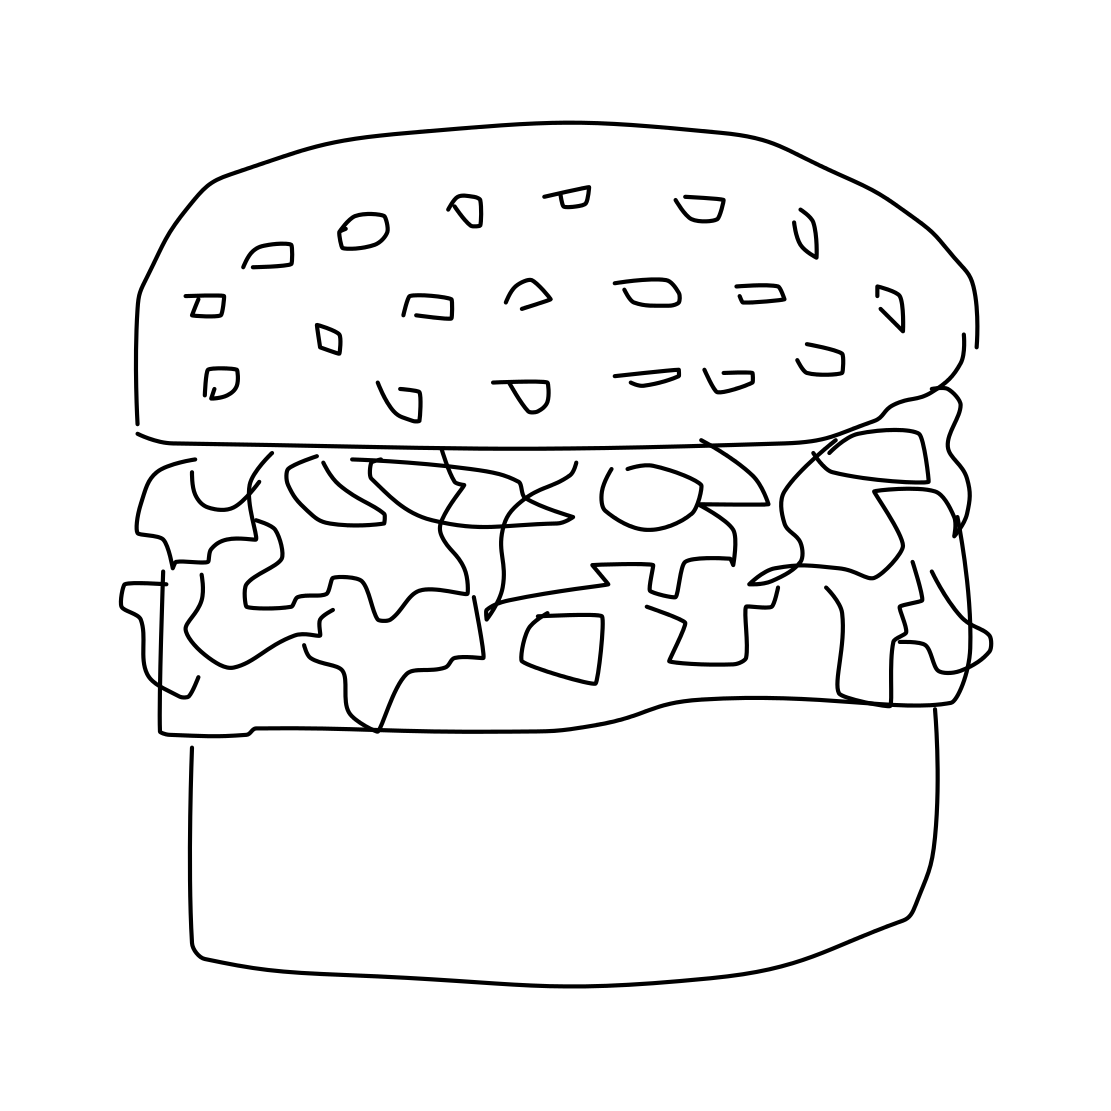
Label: hamburger